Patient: sex M, age 42
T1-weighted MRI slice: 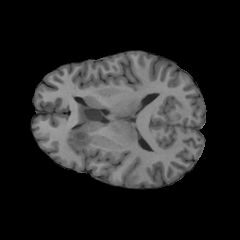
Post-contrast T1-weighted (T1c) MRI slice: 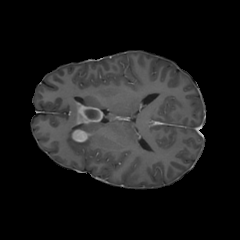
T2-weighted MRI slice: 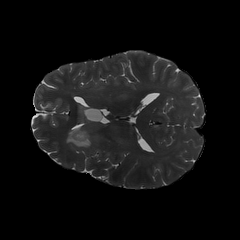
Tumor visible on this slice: yes
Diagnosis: Glioblastoma, IDH-wildtype
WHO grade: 4